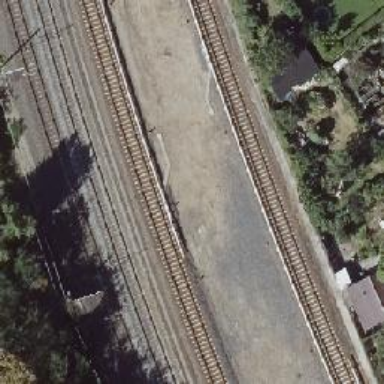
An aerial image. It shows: Light rail electrified railway.